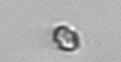
Label: Heterocapsa_rotundata